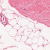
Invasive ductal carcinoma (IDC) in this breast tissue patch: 0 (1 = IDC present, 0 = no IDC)